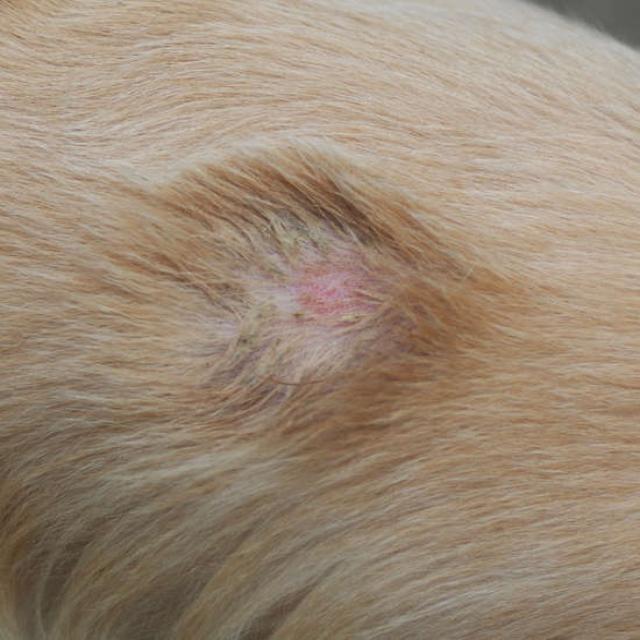
Canine dermatitis — inflammation of the skin presenting with erythema, pruritus, papules, and excoriation. May be allergic, contact, or atopic in origin.